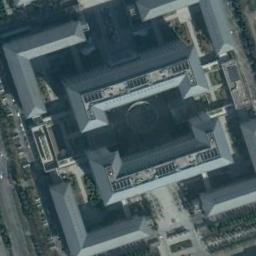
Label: commercial_area